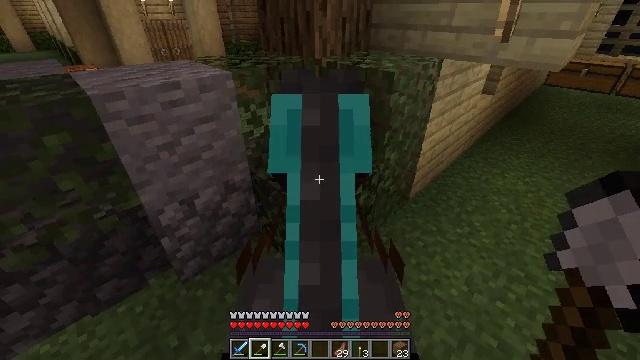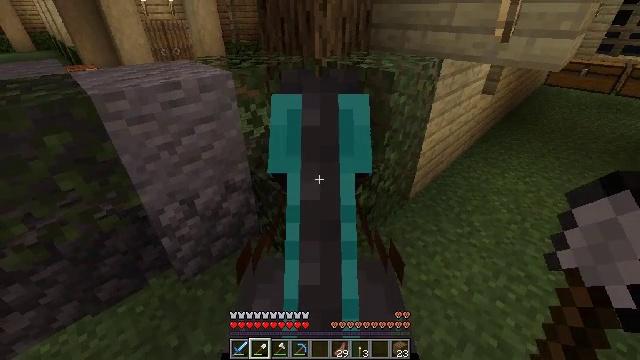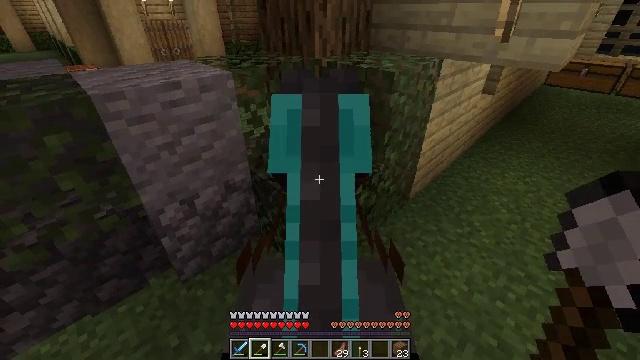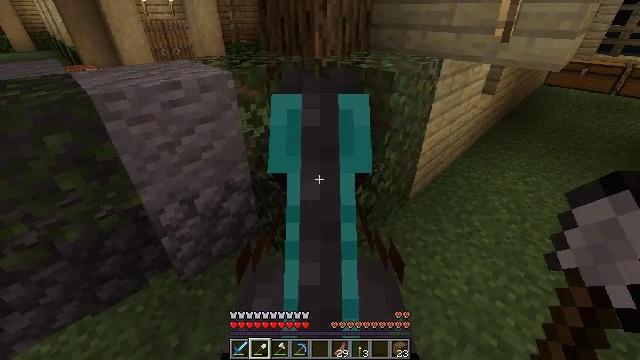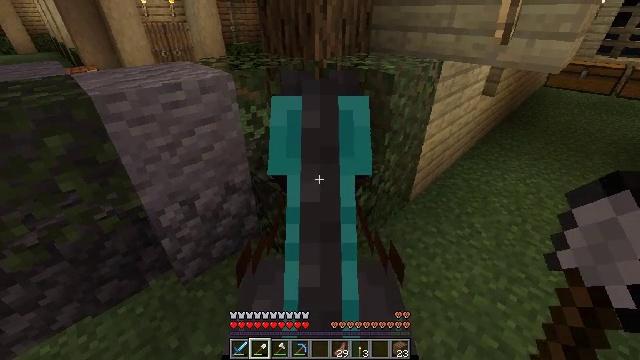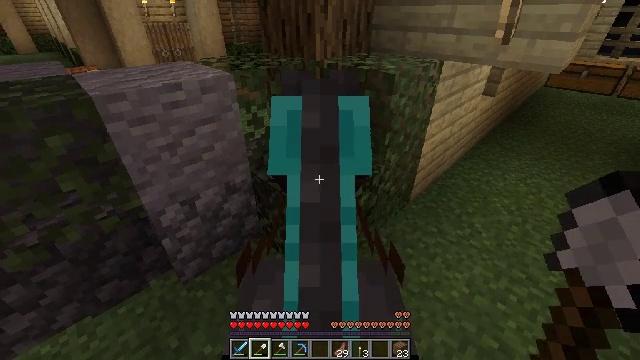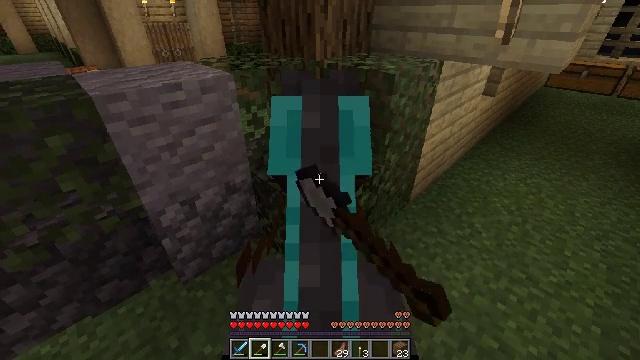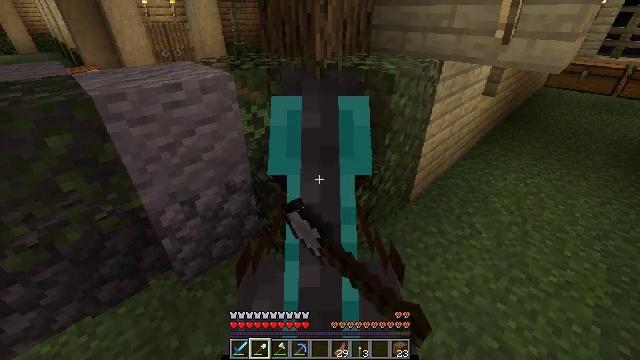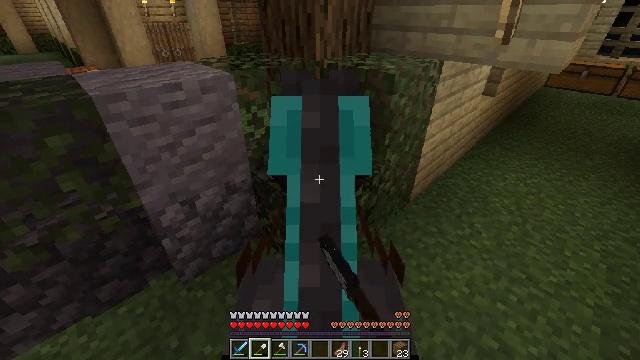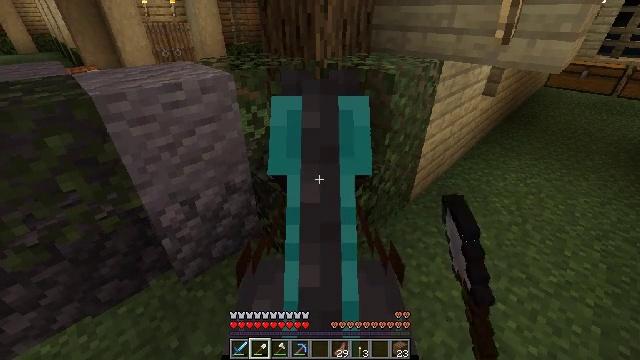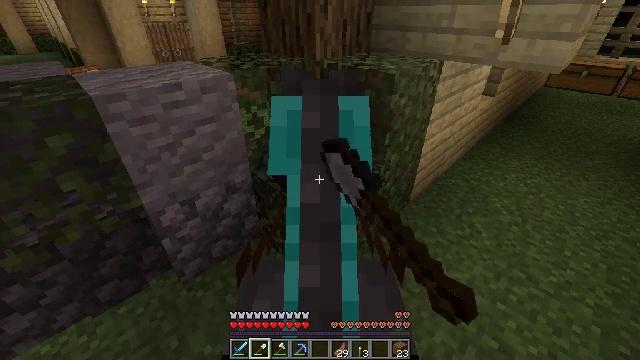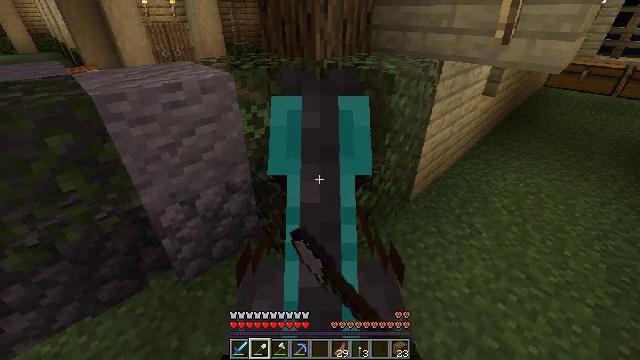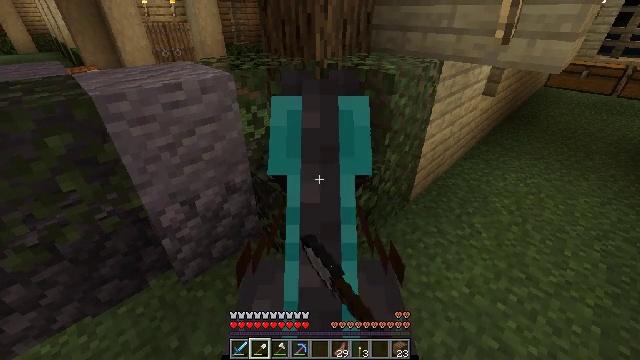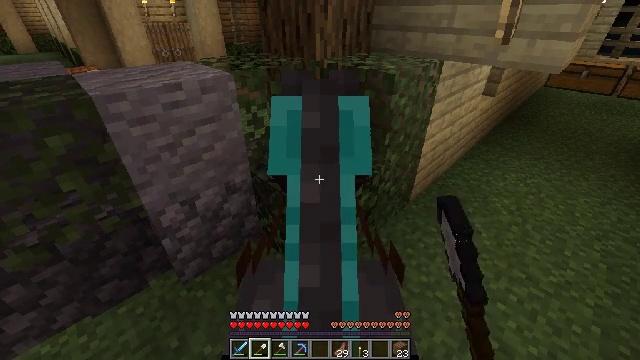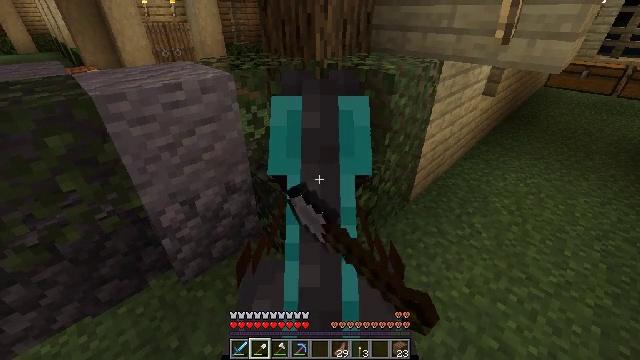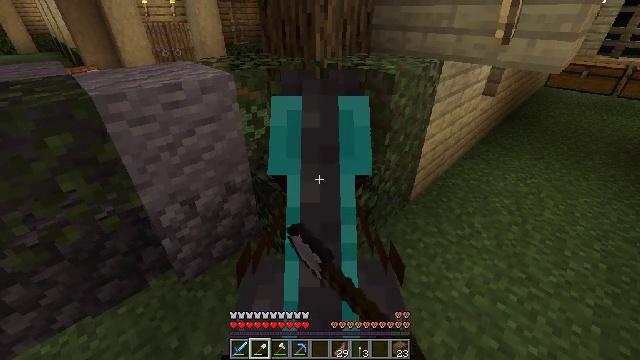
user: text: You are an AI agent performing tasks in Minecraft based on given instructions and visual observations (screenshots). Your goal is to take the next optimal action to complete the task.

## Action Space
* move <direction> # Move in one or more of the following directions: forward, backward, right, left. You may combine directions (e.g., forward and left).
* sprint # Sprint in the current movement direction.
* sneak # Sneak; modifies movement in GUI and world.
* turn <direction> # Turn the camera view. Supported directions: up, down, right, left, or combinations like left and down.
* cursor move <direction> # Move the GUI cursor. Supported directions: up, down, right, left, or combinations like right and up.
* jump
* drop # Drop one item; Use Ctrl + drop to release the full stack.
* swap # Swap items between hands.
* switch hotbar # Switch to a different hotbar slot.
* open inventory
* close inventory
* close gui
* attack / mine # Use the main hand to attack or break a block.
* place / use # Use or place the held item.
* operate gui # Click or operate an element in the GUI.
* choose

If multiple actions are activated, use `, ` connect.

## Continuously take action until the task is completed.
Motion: motion action
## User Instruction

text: Harvest birch leaves for decorations.
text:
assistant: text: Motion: no_op
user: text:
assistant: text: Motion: no_op
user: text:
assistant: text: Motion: no_op
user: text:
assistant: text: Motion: no_op
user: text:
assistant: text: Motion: attack / mine
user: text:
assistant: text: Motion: attack / mine
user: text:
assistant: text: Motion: attack / mine
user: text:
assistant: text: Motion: attack / mine
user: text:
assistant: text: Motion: attack / mine
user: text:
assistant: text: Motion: attack / mine
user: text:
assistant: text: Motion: attack / mine
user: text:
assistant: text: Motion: attack / mine
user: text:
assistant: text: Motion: attack / mine
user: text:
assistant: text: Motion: attack / mine
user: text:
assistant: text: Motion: attack / mine
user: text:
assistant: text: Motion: attack / mine
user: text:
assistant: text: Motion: attack / mine
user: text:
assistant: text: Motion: attack / mine
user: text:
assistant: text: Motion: attack / mine
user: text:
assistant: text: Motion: attack / mine
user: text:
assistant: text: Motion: attack / mine
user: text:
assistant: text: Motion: attack / mine
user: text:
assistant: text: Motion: attack / mine
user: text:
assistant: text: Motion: attack / mine
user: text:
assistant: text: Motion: attack / mine
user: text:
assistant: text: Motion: attack / mine
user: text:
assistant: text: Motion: attack / mine
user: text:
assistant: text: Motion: attack / mine
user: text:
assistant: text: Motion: attack / mine
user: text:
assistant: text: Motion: attack / mine